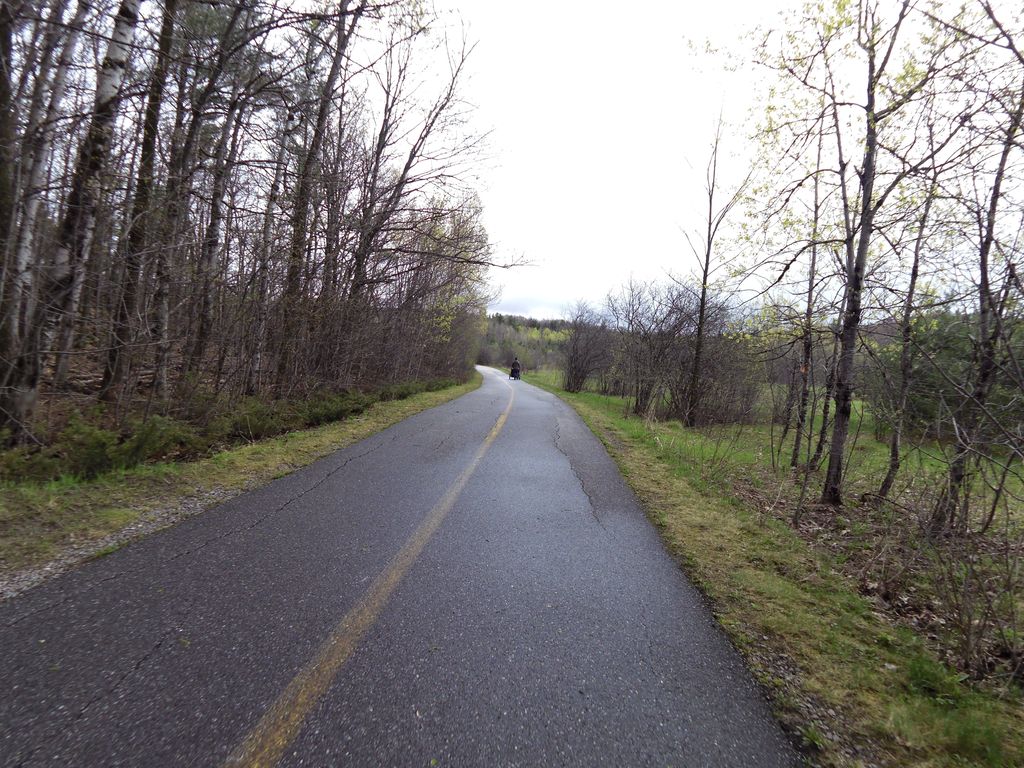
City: ottawa-gatineau